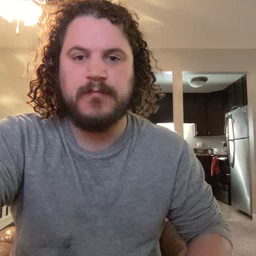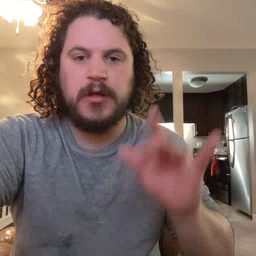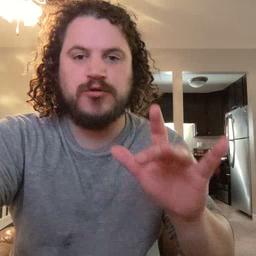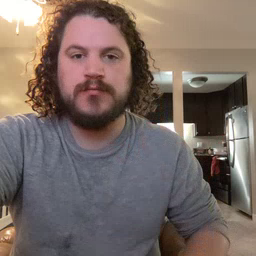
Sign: touch